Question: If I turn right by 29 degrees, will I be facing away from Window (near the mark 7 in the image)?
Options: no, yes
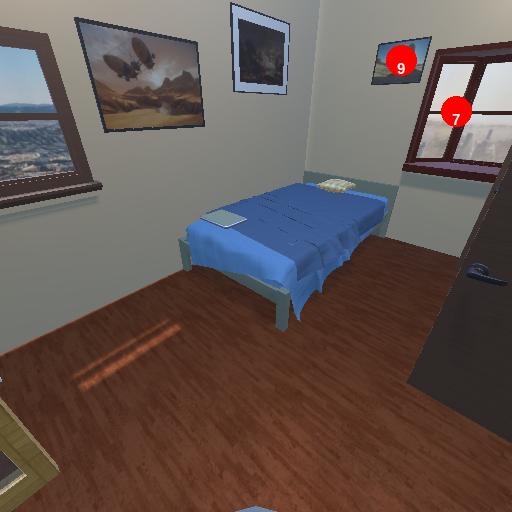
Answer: no